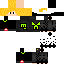
A male human skin with dark skin, wearing blonde long hair dressed in a blue hoodie and red pants, featuring a closed mouth.